Question: I need to create a custom shape like that one on figure

How can I do that?
Thank you.
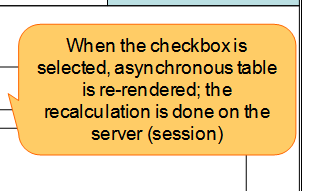
Answer: In Visio 2013 Pro there is a Developer tool tab that allows you to modify existing shapes to create unique ones. You'll find these commands in the Operations drop down list of the Shape Design section on the Developer tab. If the Developer tab isn't in your ribbon bar, you can make it available by going to the Customize Ribbon section of the Visio Options screen.